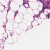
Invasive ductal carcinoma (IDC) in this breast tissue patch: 0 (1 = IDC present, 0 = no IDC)